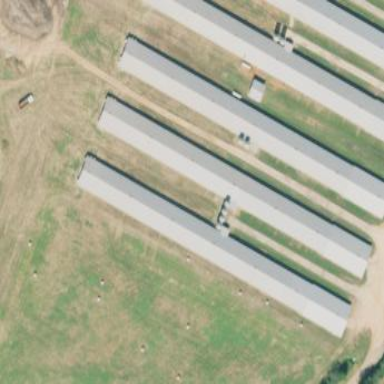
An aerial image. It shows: Poultry house.